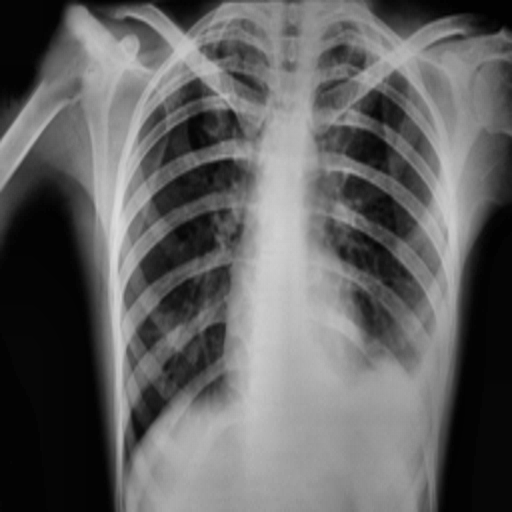
Finding: TUBERCULOSIS